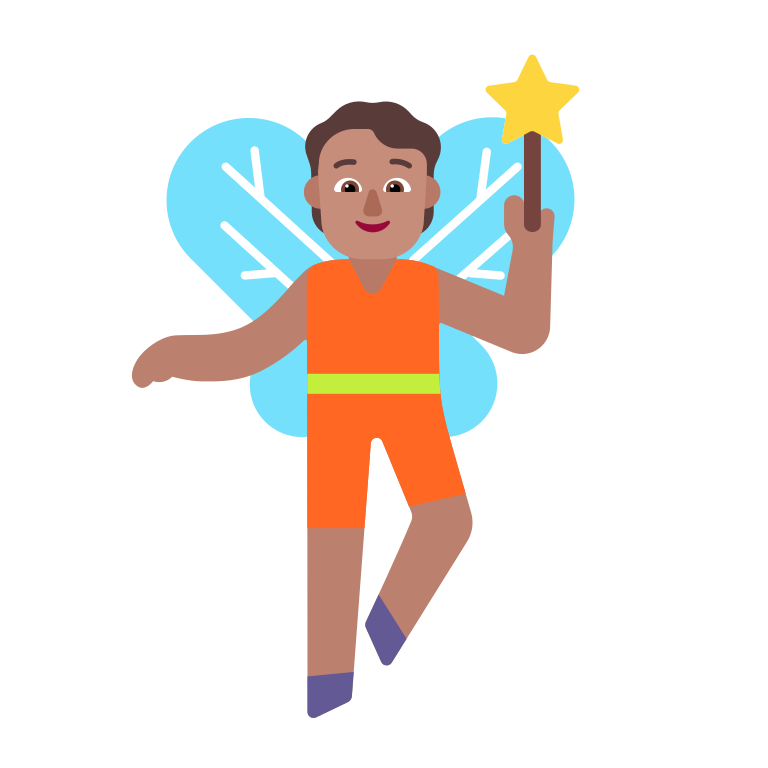
person fairy flat